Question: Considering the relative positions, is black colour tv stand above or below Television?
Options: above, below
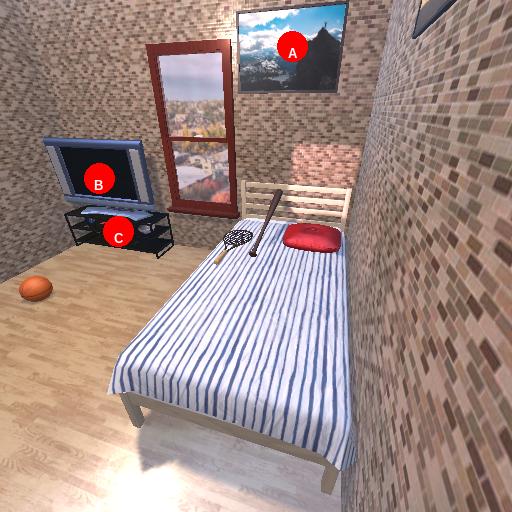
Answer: above